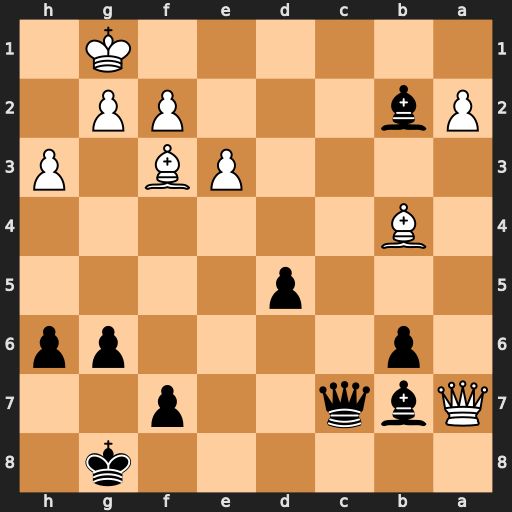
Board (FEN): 6k1/Qbq2p2/1p4pp/3p4/1B6/4PB1P/Pb3PP1/6K1
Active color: b
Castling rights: -
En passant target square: -
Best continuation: Qc1+